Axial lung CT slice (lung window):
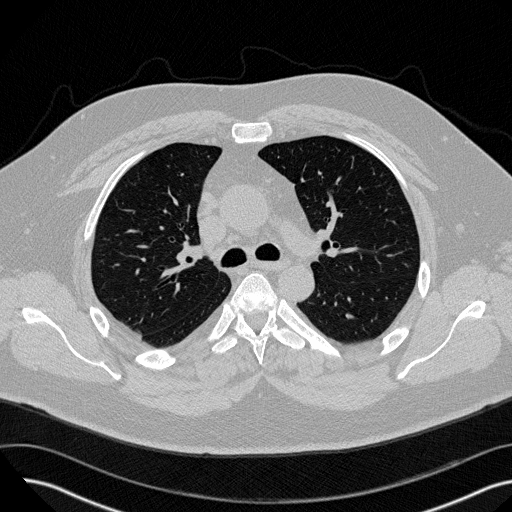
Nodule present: no